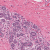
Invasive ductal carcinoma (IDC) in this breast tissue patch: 0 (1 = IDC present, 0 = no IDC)